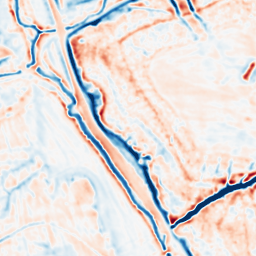
Category: multiscale
Decomposition family: dog_multiscale
Decomposition parameters: sigma_ratio: 1.4
n_scales: 4
base_sigma: 1
Upsampling method: bilinear
Upsampling parameters: scale: 2
Upsampling scale: 2